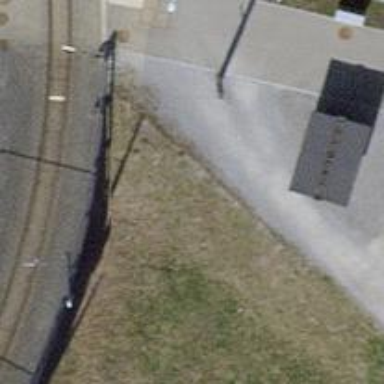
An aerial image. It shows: Path surfaced with fine gravel.